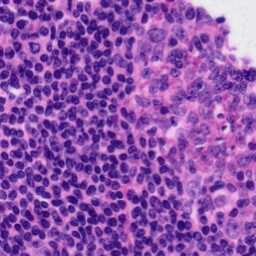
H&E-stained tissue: Tonsil